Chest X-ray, AP view. Patient: 62 years old, sex F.
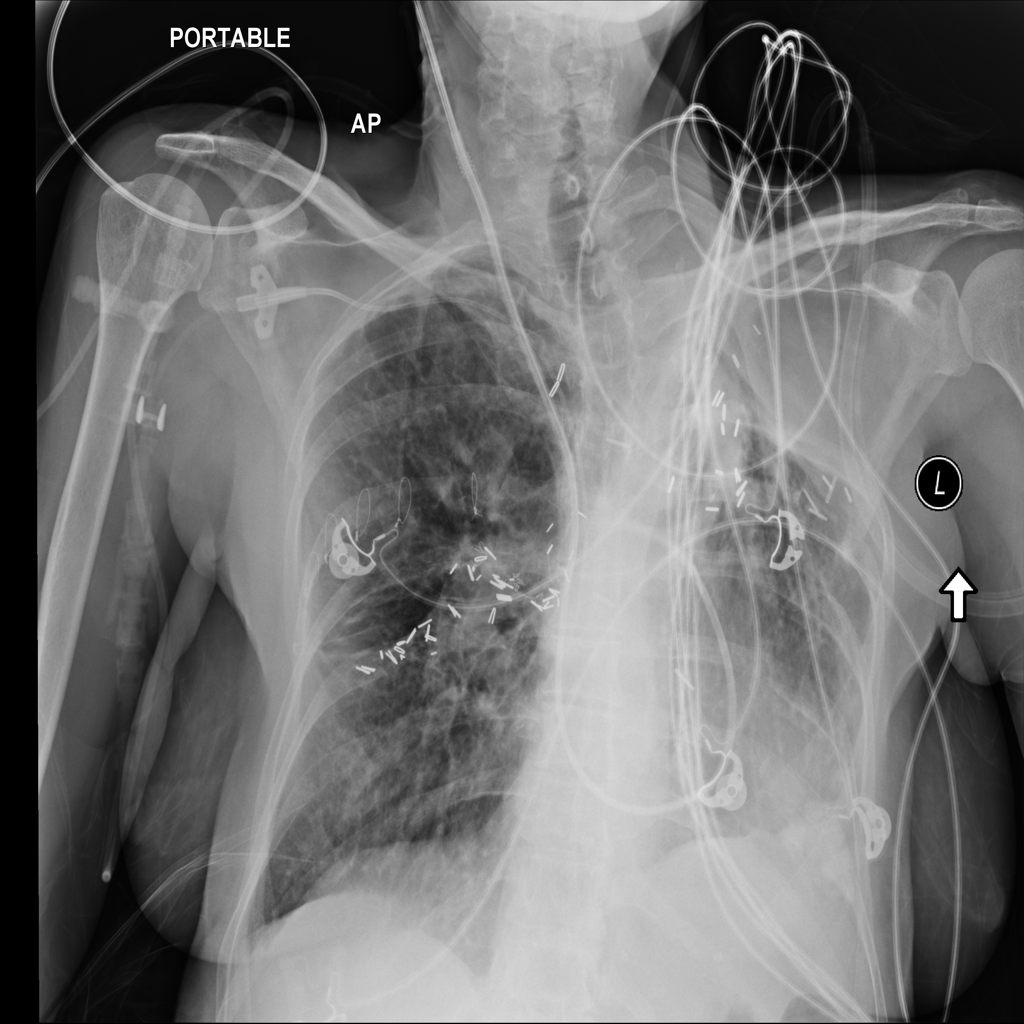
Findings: No Finding